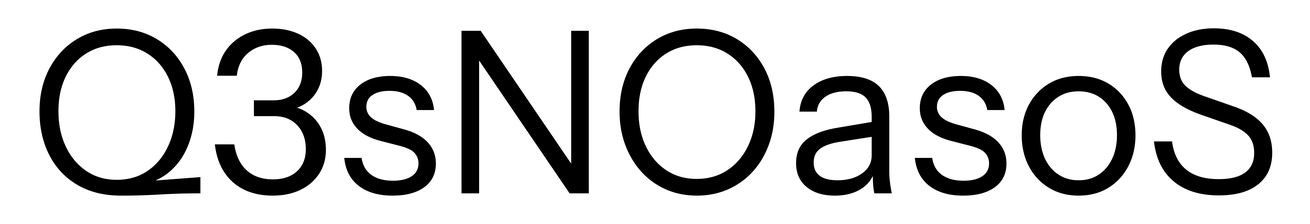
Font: InstrumentSans_Regular